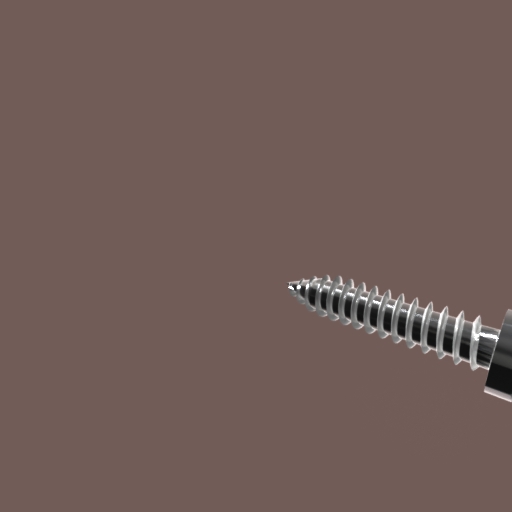
Label: screw